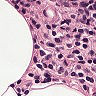
Metastatic tissue present: no